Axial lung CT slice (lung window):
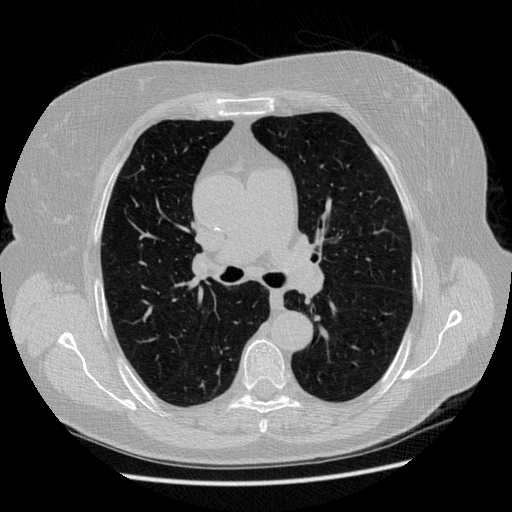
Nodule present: no